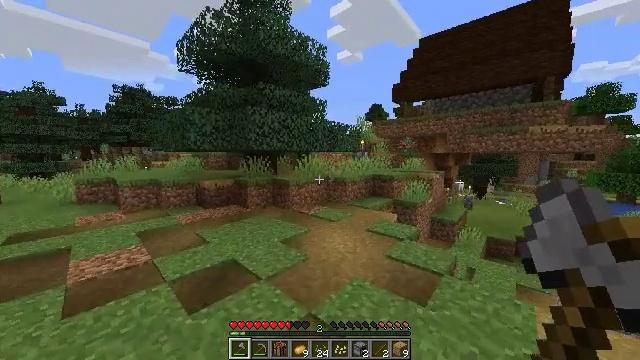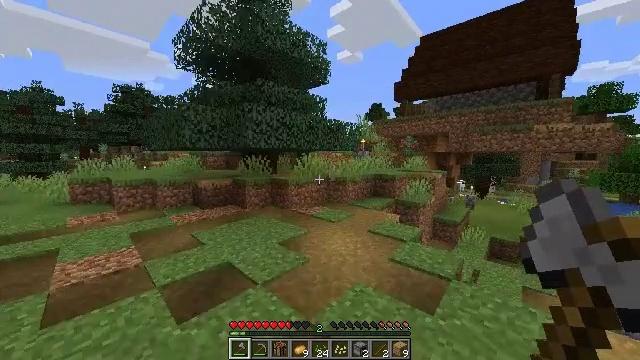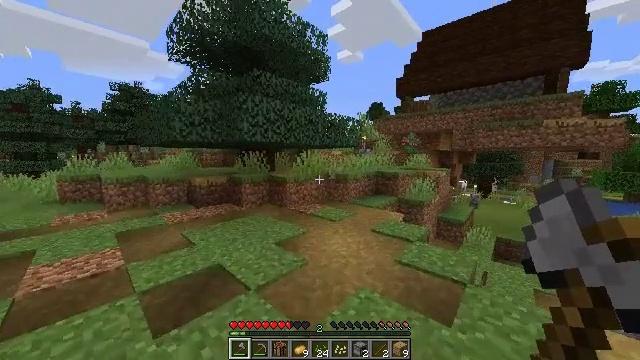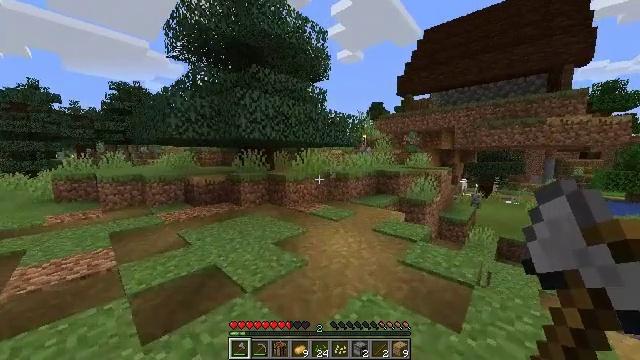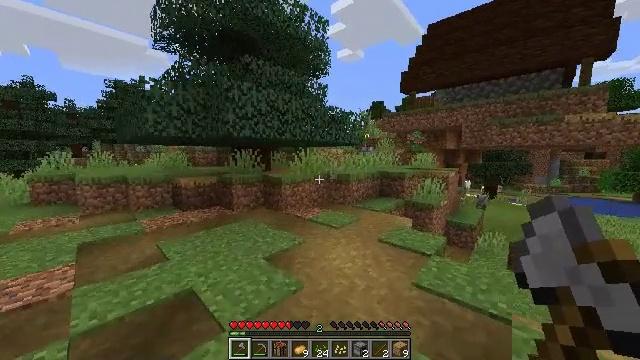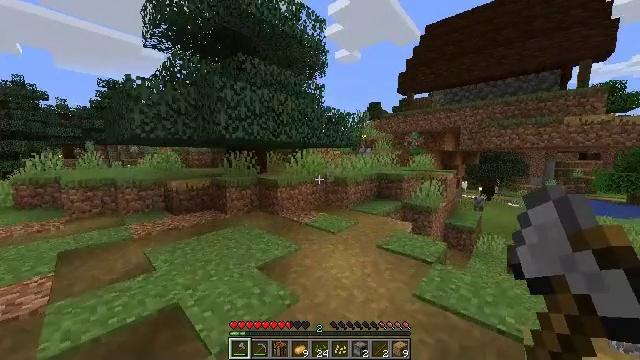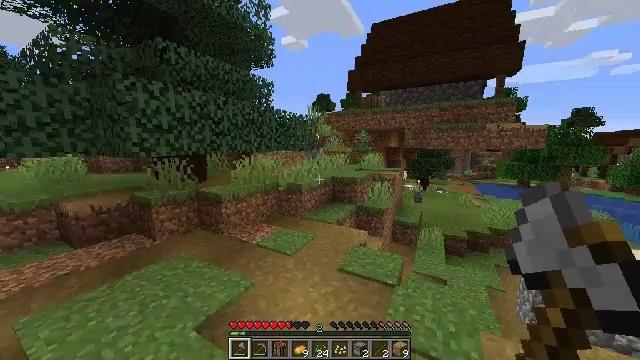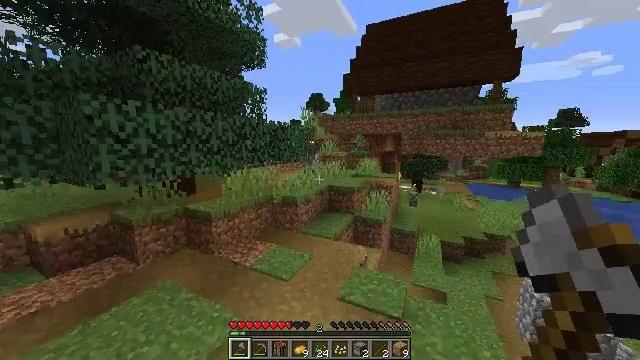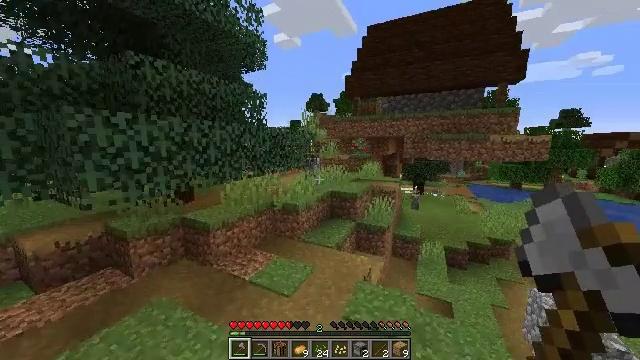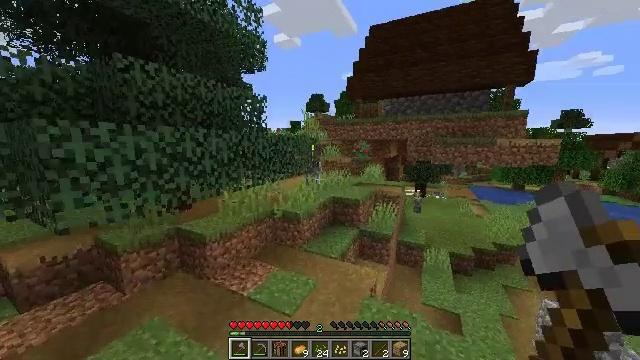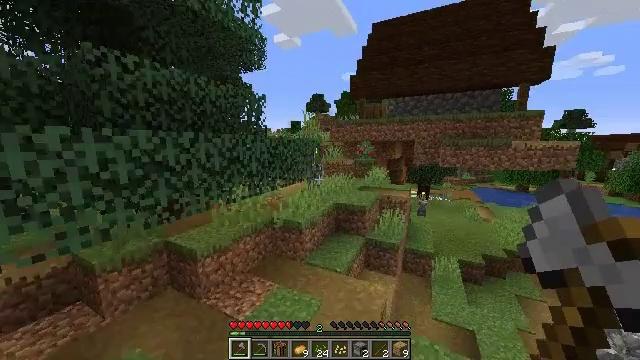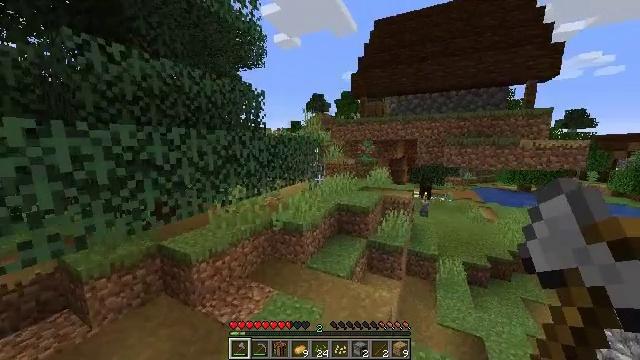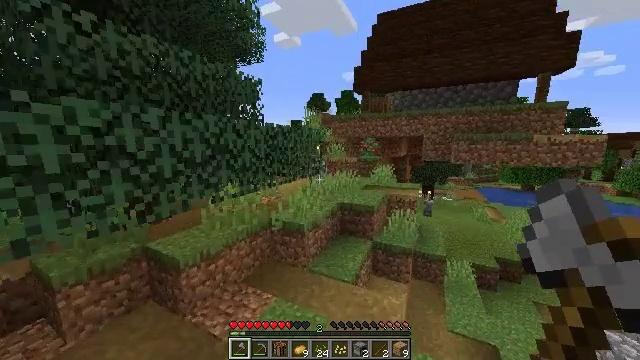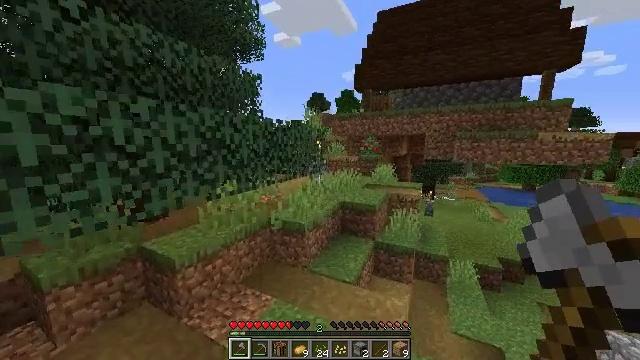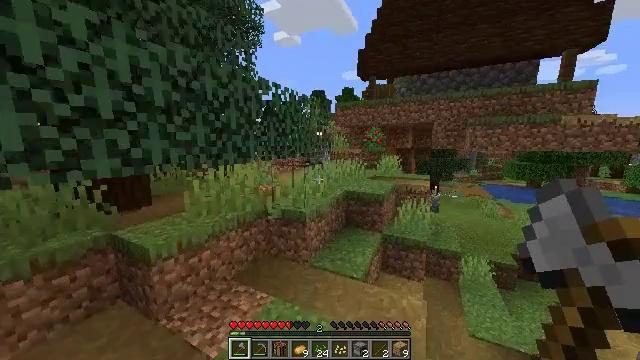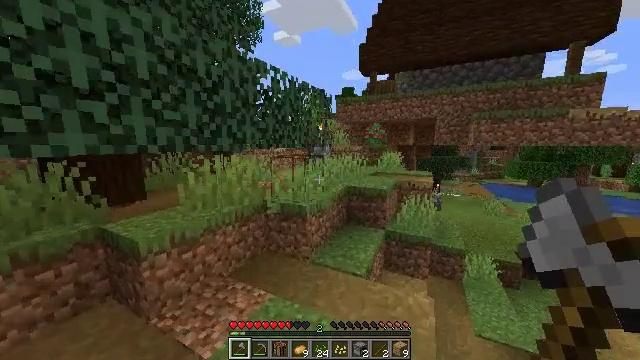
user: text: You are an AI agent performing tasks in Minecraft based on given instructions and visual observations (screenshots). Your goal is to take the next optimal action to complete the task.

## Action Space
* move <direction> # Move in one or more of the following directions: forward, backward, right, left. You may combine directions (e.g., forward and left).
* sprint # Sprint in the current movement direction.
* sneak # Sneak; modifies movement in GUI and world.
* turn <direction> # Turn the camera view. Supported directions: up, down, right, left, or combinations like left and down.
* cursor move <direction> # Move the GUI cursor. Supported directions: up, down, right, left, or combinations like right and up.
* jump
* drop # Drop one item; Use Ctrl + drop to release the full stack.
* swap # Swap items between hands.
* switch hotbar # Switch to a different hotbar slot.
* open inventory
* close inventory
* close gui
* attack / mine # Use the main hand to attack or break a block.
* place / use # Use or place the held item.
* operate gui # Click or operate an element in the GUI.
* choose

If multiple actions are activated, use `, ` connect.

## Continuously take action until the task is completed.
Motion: motion action
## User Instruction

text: Harvest sweet berries by mining the bush.
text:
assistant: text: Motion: move forward, sprint, jump
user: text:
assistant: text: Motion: move forward, sprint, jump
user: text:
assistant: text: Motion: move forward, sprint, jump
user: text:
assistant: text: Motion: move forward, sprint, jump
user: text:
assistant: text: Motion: move forward, sprint, jump
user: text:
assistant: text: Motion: move forward, sprint, turn right and down, jump
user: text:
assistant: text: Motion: move forward, sprint, turn right, jump
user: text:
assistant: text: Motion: move forward, sprint, jump
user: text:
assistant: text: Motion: move forward, sprint, jump
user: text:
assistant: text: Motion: move forward, sprint, jump
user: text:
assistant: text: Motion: move forward, sprint, jump
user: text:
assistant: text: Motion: move forward, sprint, jump
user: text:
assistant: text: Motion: move forward, sprint, jump
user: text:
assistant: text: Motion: move forward, sprint, jump
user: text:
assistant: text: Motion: move forward, sprint
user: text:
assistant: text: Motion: move forward, sprint, turn right
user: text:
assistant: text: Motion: move forward, sprint, turn right
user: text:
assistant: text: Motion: move forward, sprint, turn right
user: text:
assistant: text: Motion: move forward, sprint, turn right
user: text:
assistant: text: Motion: move forward, sprint
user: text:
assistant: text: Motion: move forward, sprint
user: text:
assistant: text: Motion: move forward, sprint
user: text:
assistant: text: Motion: move forward, sprint
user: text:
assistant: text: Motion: move forward, sprint, turn left
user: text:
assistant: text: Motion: move forward, sprint, turn left
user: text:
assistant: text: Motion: move forward, sprint, turn left
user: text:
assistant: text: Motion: move forward, sprint, turn left and down, jump
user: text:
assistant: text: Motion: move forward, sprint, turn left and down, jump
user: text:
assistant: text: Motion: move forward, sprint, turn left and down, jump
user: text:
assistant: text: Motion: move forward, sprint, turn left, jump